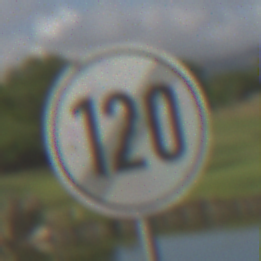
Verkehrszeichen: EndeGeschwindigkeit120
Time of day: MorningAfternoon
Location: Outdoor (Nature)
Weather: PartlyCloudy
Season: NotSpecified
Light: Natural